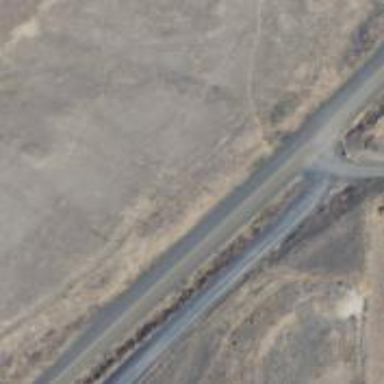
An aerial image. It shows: Tertiary road.